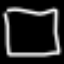
Label: square